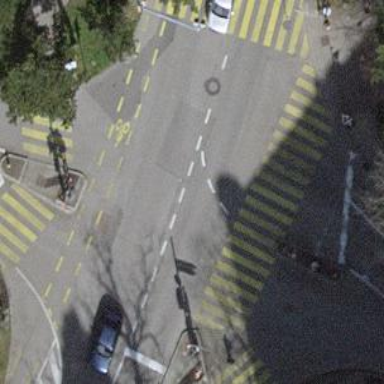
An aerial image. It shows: Road with traffic signals.